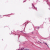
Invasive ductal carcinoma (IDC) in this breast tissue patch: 1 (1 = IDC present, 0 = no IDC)